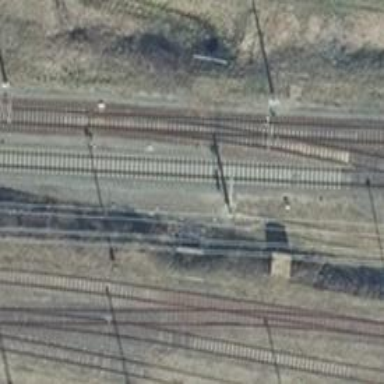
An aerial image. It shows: Abandoned railway yard is depicted.